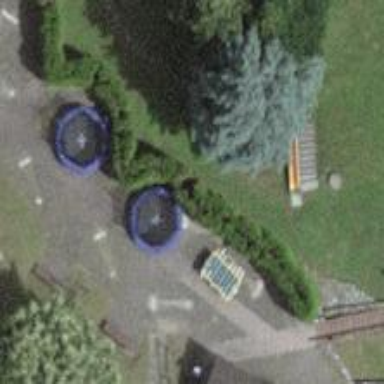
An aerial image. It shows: Playground area for leisure land.